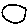
Label: circle